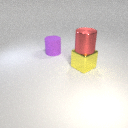
large red metal cylinder above large yellow metal cube